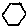
Label: hexagon